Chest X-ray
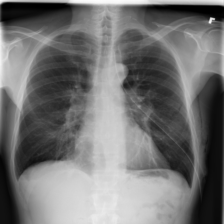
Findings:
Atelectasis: negative
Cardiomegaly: negative
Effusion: negative
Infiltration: negative
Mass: negative
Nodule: negative
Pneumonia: negative
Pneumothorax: negative
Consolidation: negative
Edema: negative
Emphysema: positive
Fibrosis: negative
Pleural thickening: negative
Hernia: negative